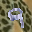
Label: 9